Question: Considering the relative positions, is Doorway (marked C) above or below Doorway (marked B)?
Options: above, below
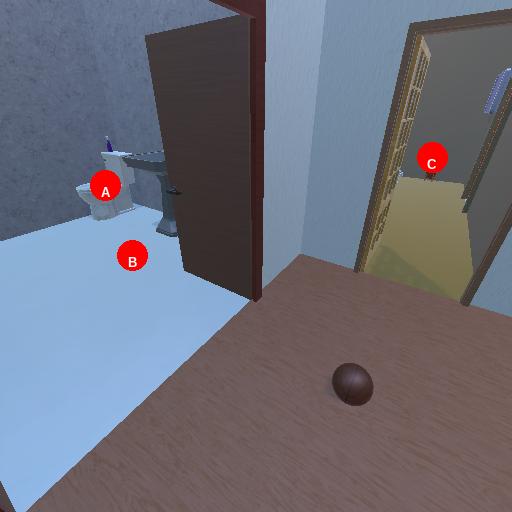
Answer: above